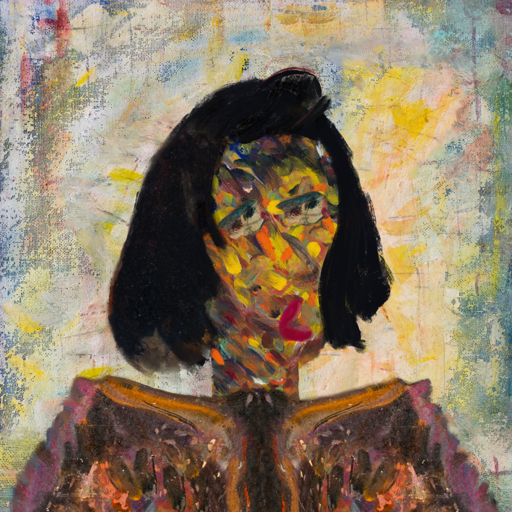
Background: Irani, Head And Neck Side: An_Impression, Face Side: Pipe, Bust: Gypsy_Queen, Hair Side: Mosgoul, Head Accessory: Blank, Second Necklace: Blank, Necklace: Blank, Baby: Blank